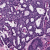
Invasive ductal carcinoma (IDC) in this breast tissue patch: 1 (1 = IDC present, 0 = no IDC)